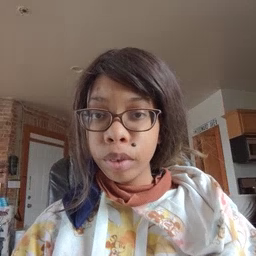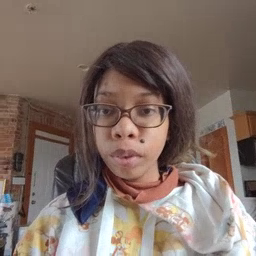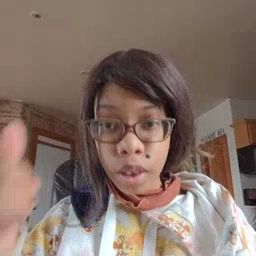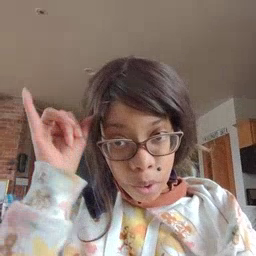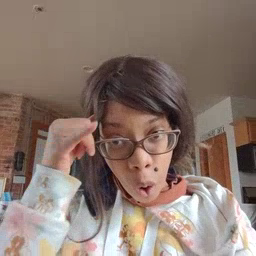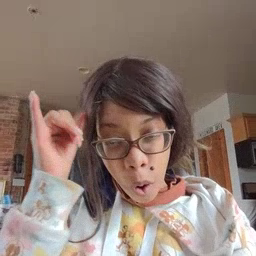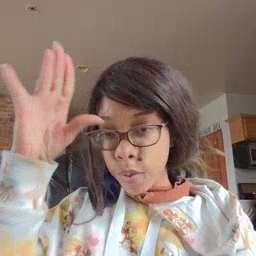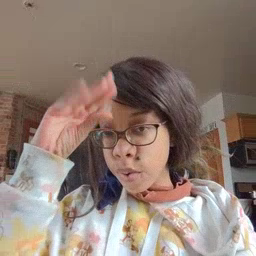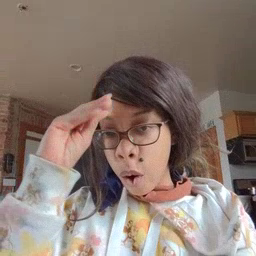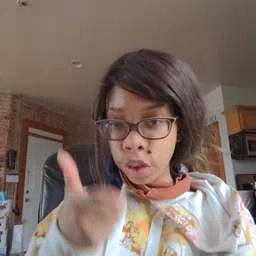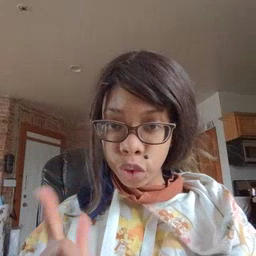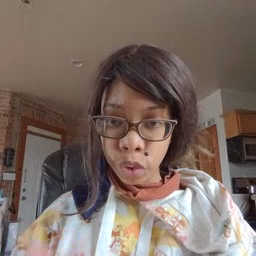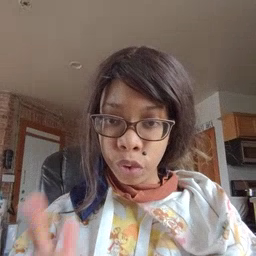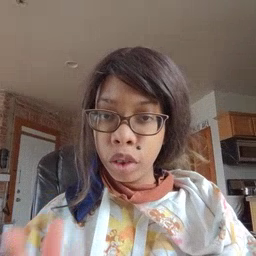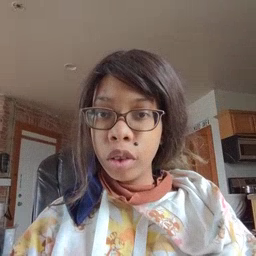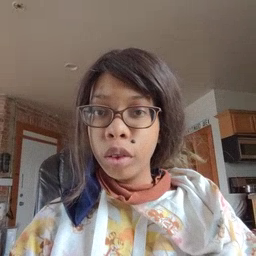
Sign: cowboy